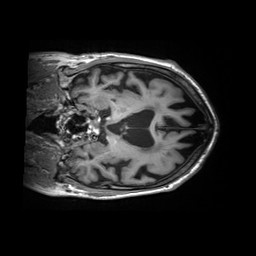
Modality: T1w
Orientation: coronal
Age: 74
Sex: male
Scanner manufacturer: siemens
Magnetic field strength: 3 T
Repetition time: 2.2 s
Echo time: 0.00245 s